Question: I made a login form with username and password.
The Username and password fields have placeholders. and I fixed the IE problem of not recognizing the placeholder attribute, by using Jquery to remove textbox value on focus. and for the password I made a hidden input type=password textbox, and I made a textbox with input type=text with value="password" that when clicked it hides and the password field is shown.
here's the form's html code:
'''
<form method="post" action="check.php">
<input type="text" class="login-textbox" id="enter-username" placeholder="Username" maxlength="50"/>
<input type="text" class="login-textbox" id="password-placeholder" placeholder="Password" maxlength="50"/>
<input type="password" class="login-textbox" id="enter-password" maxlength="50"/>
<input type="submit" class="button" value="Login" />
</form>
'''
here's the JQuery code:
'''
$(function(){
$("#enter-username").val("Username");
$("#password-placeholder").val("Password");
$("#enter-username").focus(function(){
if($(this).val()=="Username"){
$(this).val("");$(this).css("color","#000000");
}
$(this).css("border","2px solid #00A2E8");
});
$("#enter-username").blur(function(){
if($(this).val()==""){
$(this).val("Username");$(this).css("color","#808080");
}
$(this).css("border","2px solid #D8D8D8");
});
$("#password-placeholder").focus(function(){
$(this).hide();$("#enter-password").show();
$("#enter-password").focus();
});
$("#enter-password").focus(function(){
$("#enter-password").css("border","2px solid #00A2E8");
});
$("#enter-password").blur(function(){
if($(this).val()==""){
$(this).hide();$("#password-placeholder").show();
}
$(this).css("border","2px solid #D8D8D8");
});
});
'''
This works fine on chrome and internet explorer, but on firefox, when I click (focus) on the password text box the password field shows with text in it. like this:

The password field should be empty when I click on it. anybody knows how can I fix this?
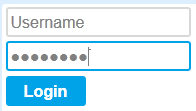
Answer: Its because you are setting the value for those 'input'
'''
$("#enter-username").val("Username");
$("#password-placeholder").val("Password");
'''
Remove these lines and your code will work just fine.
Also change type of password input field from 'text' to 'password' like
'''
<input type="password" class="login-textbox" id="password-placeholder" placeholder="Password" maxlength="50"/>
'''
<URL>
---
Change code to
'''
$("#enter-password").focus(function () {
if ($(this).val() == "Password") {
$(this).val("");
$(this).css("color", "#000000");
}
$(this).css("border", "2px solid #00A2E8");
});
$("#enter-username").focus(function () {
if ($(this).val() == "Username") {
$(this).val("");
$(this).css("color", "#000000");
}
$(this).css("border", "2px solid #00A2E8");
});
'''
<URL>